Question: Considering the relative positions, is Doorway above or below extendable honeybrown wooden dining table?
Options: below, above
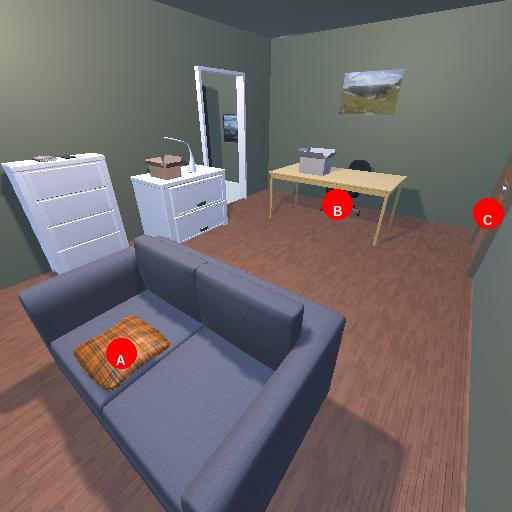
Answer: below